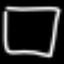
Label: square